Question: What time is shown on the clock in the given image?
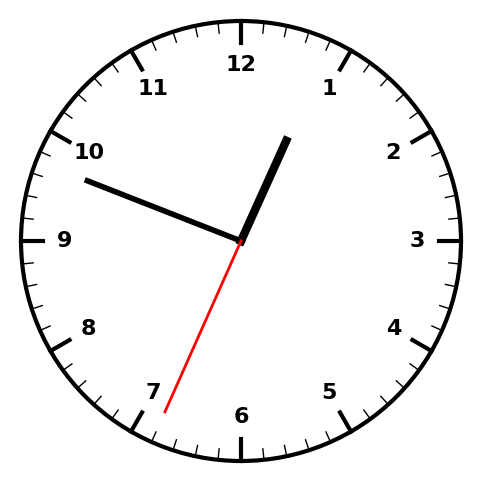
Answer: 12:48:34